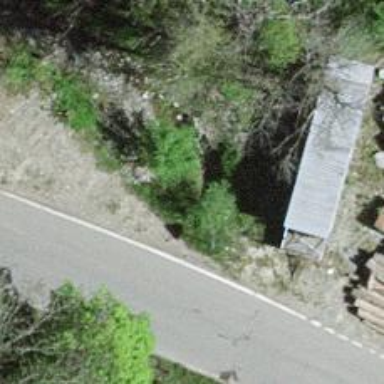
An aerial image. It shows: Culvert tunnel.